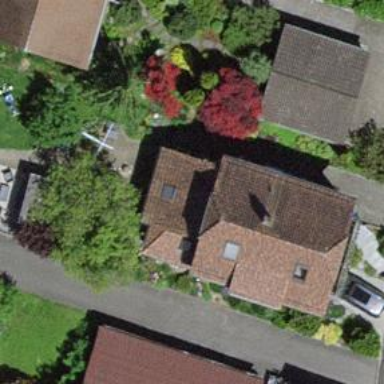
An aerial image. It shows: Detached building.